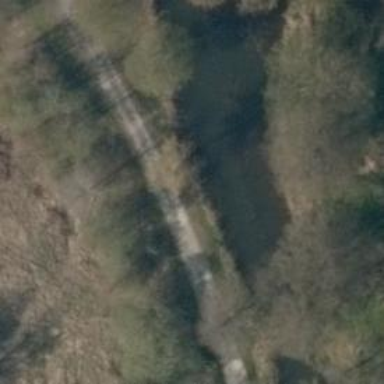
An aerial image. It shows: Gravel track with track type of grade3.